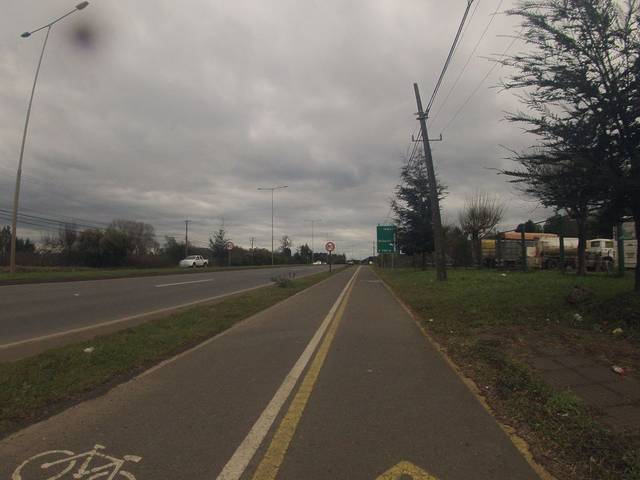
Region: Chile
Coordinates: -38.69, -72.535